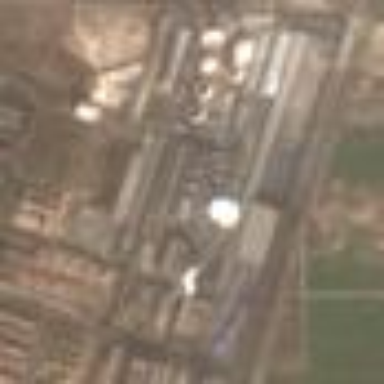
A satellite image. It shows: Industrial area with coal power plant that generates electricity.